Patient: sex F, age 59
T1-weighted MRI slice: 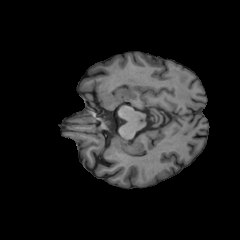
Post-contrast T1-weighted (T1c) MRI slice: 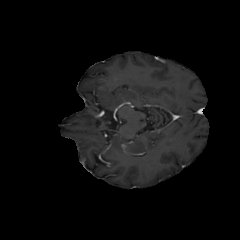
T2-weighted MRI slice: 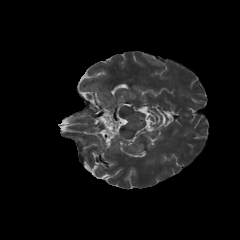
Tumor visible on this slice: no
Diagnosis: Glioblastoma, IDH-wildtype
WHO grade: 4